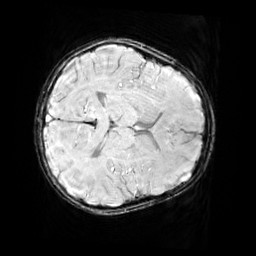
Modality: SWI
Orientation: axial
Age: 9
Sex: male
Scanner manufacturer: siemens
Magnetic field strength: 3 T
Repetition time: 0.027 s
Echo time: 0.02 s